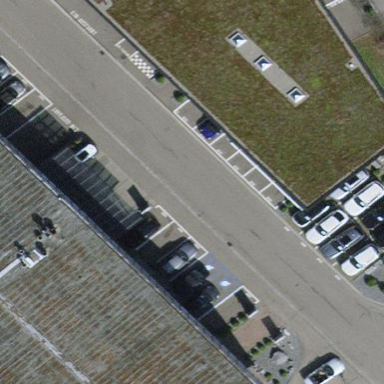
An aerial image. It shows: Industrial building.